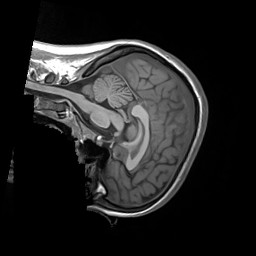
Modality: T1w
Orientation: sagittal
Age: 22
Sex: female
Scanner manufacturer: siemens
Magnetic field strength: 3 T
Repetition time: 1.55 s
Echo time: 0.00234 s